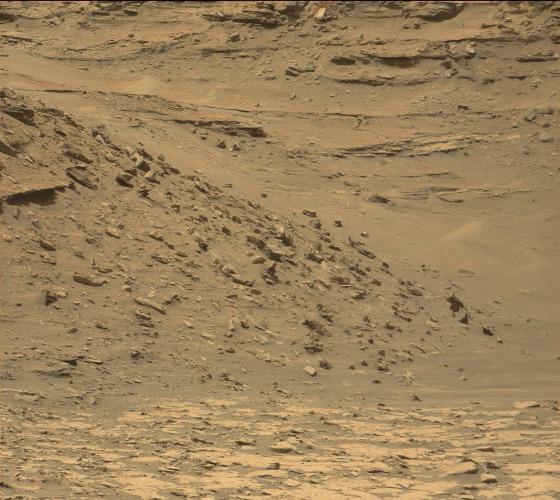
Terrain classes present: Bedrock, Gravel / Sand / Soil, Rock, Shadow